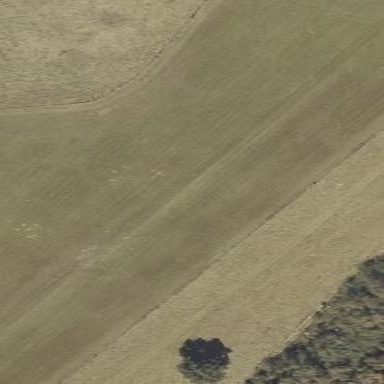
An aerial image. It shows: Farmland with grass as the main crop.